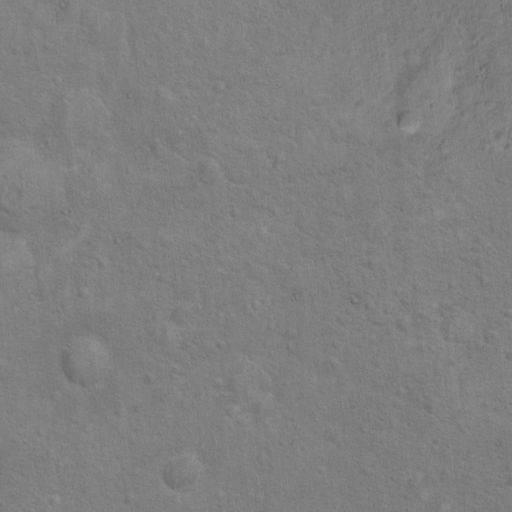
Classes present: Background